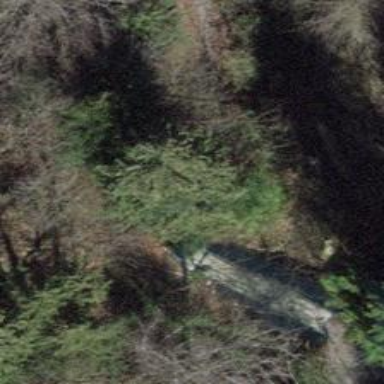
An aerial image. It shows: Path on unpaved surface with bridge.